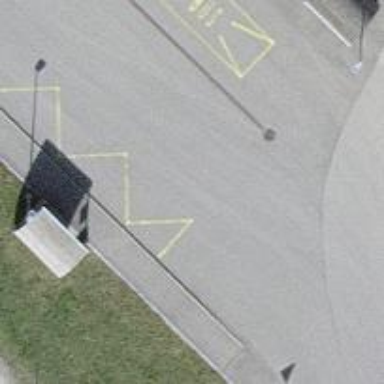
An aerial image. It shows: Public transport stop position.